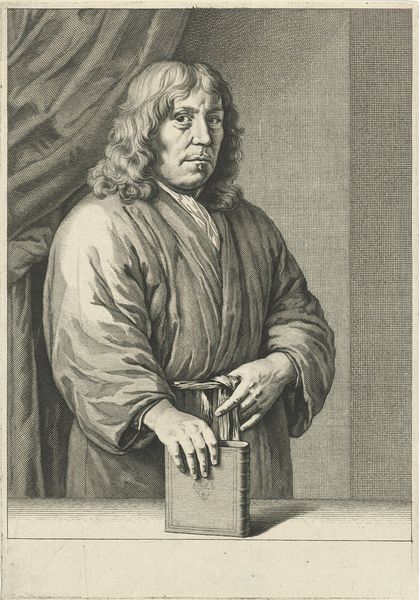
Titel: Portret van Petrus van Staveren
Künstler: Johannes Willemsz. Munnickhuysen
Standort: Amsterdam
Institution: Rijksmuseum
Schlagwörter: homme, portrait, gravure, dessin, livre, écrivain, alexandre, cardinal, robe de chambre, dumas, alxandre